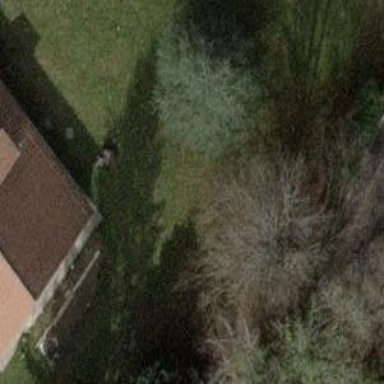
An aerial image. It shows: Evergreen tree with needle-leaved leaves.